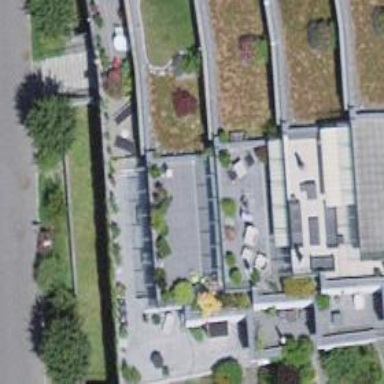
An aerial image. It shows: Residential building with flat red roof.